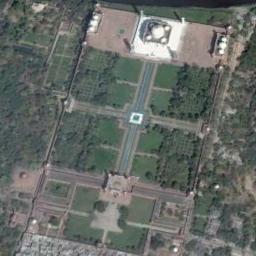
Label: palace